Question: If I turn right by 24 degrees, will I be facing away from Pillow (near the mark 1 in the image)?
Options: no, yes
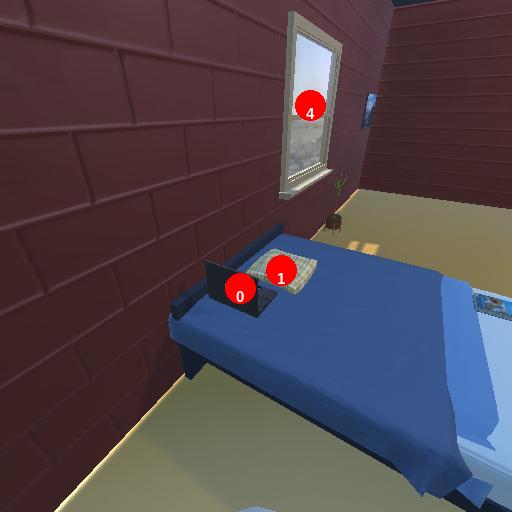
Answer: no